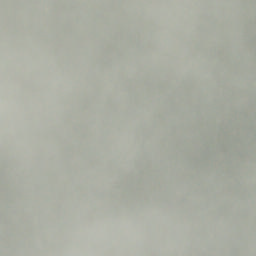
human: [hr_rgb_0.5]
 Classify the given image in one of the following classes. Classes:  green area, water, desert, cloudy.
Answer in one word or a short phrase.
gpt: cloudy